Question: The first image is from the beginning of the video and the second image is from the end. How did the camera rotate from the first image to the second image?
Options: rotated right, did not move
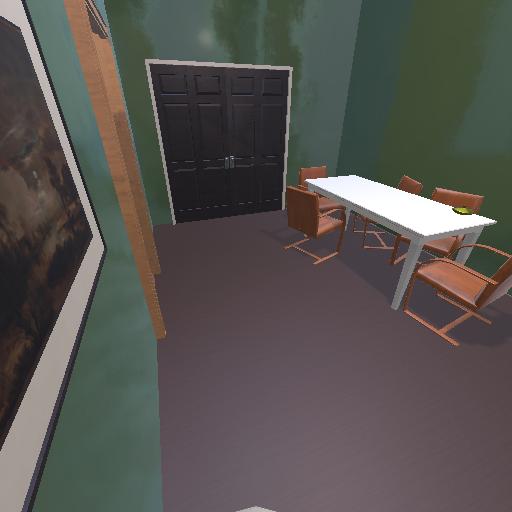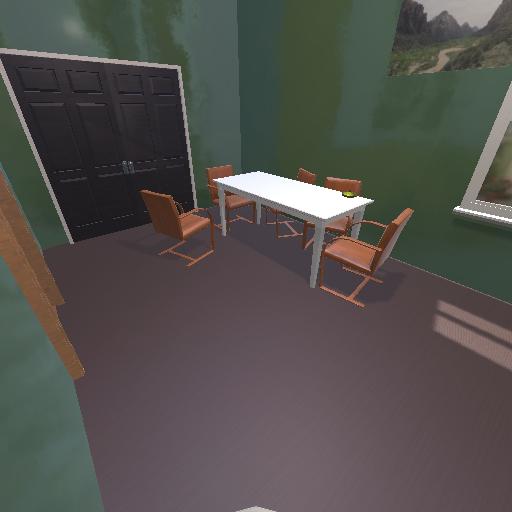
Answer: rotated right